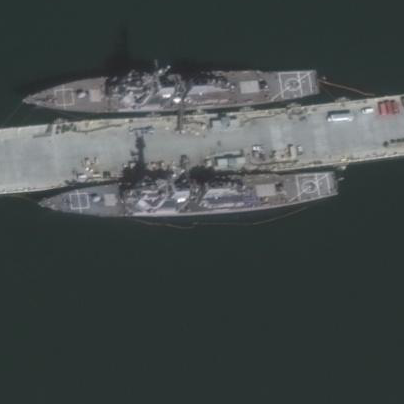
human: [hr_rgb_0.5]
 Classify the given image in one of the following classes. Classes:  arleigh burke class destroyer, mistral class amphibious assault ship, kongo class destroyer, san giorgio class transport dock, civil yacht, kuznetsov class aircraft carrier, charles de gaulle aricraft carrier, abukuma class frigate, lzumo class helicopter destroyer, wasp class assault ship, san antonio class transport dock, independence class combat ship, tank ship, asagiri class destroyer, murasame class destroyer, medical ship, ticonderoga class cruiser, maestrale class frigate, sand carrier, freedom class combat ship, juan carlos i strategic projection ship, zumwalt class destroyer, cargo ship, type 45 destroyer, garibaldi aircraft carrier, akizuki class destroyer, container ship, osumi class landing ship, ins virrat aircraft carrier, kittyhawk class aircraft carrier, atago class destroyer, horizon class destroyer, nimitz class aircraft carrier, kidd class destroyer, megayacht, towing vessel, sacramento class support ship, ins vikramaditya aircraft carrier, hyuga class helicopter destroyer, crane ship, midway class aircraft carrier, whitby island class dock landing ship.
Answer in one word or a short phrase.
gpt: Arleigh Burke class destroyer